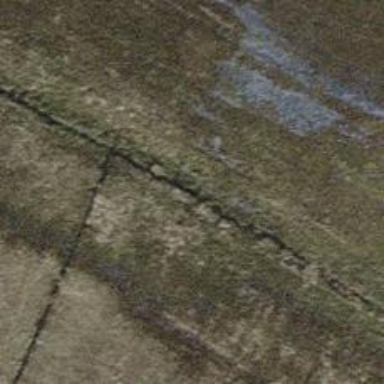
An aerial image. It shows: Ditch in the surroundings.